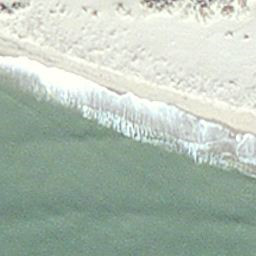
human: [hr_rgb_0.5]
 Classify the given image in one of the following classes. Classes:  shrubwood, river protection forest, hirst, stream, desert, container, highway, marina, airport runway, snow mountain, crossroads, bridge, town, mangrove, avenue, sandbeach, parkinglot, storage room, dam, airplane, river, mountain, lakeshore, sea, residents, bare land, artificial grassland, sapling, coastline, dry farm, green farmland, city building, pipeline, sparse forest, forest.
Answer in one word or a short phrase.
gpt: coastline